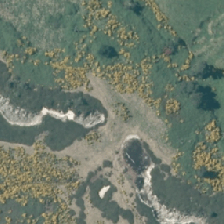
Land cover: grose_broom